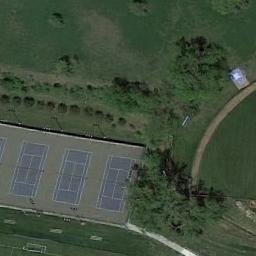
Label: tennis_court